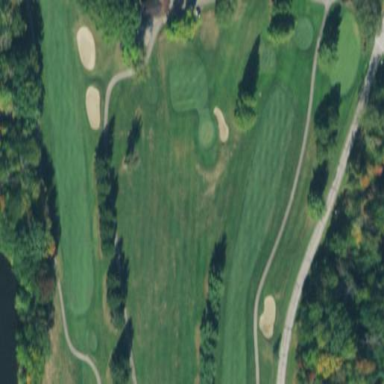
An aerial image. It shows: Driving range for golf practice.